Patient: sex F, age 76
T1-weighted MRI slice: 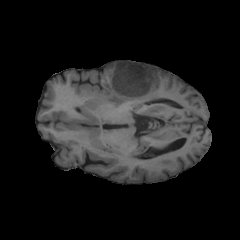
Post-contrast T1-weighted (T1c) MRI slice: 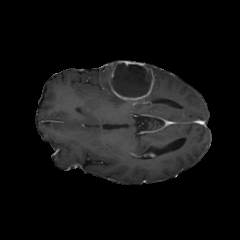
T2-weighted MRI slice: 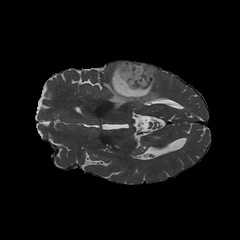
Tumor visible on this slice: yes
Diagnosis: Glioblastoma, IDH-wildtype
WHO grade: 4